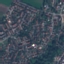
Land use / land cover: Residential